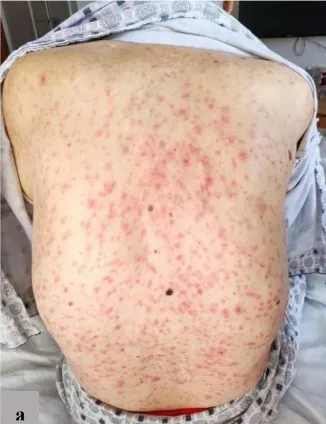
Before treatment: diffuse erythema on the back.
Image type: medical_photograph (skin_photograph)